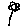
Label: flower